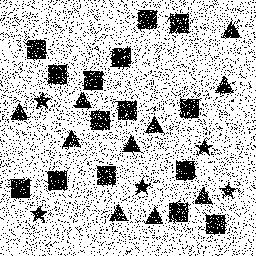
Squares: 15
Triangles: 10
Stars: 5
Total shapes: 30